Chest X-ray. View position: PA
Patient age: 70
Patient sex: M
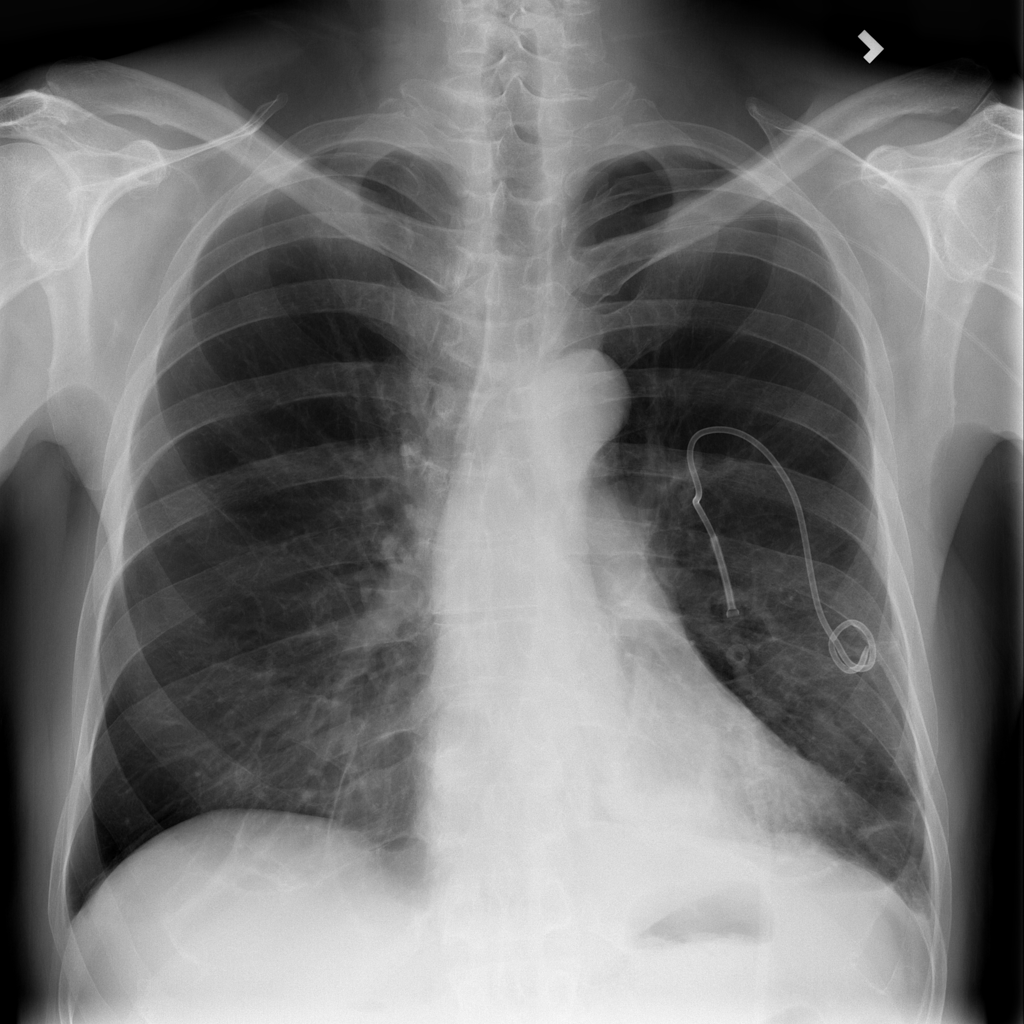
Finding: Pneumothorax